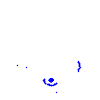
Particle: electron